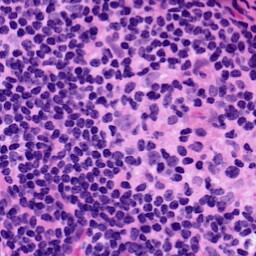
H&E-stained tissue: LymphNode